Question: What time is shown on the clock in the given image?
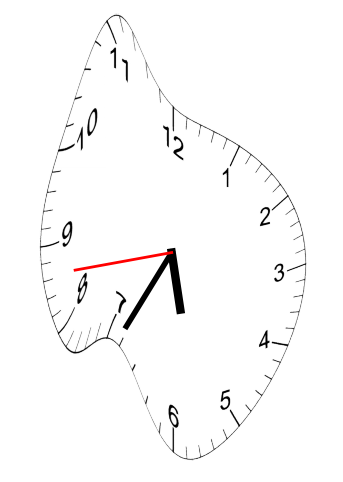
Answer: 05:34:43